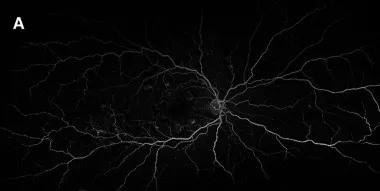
Patient 2. Fluorescein angiography.
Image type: ophthalmic_imaging (ophthalmic_angiography)